Question: In my android application, when the user logs in, I need to check my realtime database to determine if the users ID exists within this database. Once the users ID has been located, i then need to retrieve the parent node of this ID in order to determine if the user logging in is a customer or employee. I'm having some difficulties coding this, as i'm relatively new to using firebase.
Here is my code so far:
'''
final String user_id = Objects.requireNonNull(firebaseAuth.getCurrentUser()).getUid();
DatabaseReference rootRef = FirebaseDatabase.getInstance().getReference();
ValueEventListener eventListener = new ValueEventListener()
{
@Override
public void onDataChange(DataSnapshot dataSnapshot)
{
for(DataSnapshot ds : dataSnapshot.getChildren())
{
if(ds.child(user_id).exists())
{
//check if employee or customer?
String cust_or_emp = ds.child(user_id).getKey();
Log.d("test1",String.valueOf(ds.child(user_id).getKey()));
if (cust_or_emp.equals("Customers"))
{
name= Objects.requireNonNull(ds.child(user_id).child("User_Information").child("firstName").getValue()).toString();
Log.e("first name is ", "firstname :" + name);
toNextActivity = new Intent(getActivity(), MainActivity.class);
toNextActivity.putExtra("name",name);
Log.e("2first name is ", "firstname :" + name);
progressBarLayout2.setVisibility(View.GONE);
Objects.requireNonNull(getActivity()).getWindow().clearFlags(WindowManager.LayoutParams.FLAG_NOT_TOUCHABLE);
Objects.requireNonNull(getActivity()).startActivity(toNextActivity);
getActivity().finish();
} else if (cust_or_emp.equals("Employee")) {
//code for if the key is employee
}
}
}
}
@Override
public void onCancelled(@NonNull DatabaseError databaseError)
{
Log.d("error", databaseError.getMessage()); //Don't ignore errors!
}
};
rootRef.addListenerForSingleValueEvent(eventListener);
'''

Currently when I run my application, nothing appears to happen.
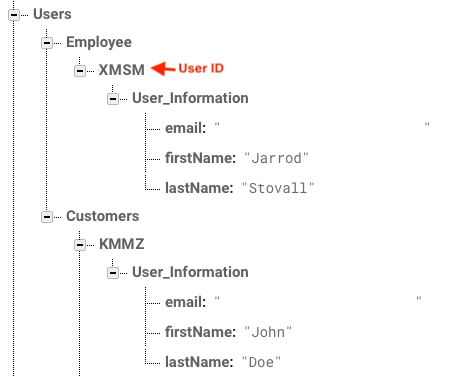
Answer: You're attaching a value listener to the root of your database. Then in your 'onDataChange' you loop over the child node, which means that your 'ds' snapshot is for the 'Users' node, while you seem to think it's for the 'Employee' and 'Customers' node.
The fix should be to listen to the 'Users' node instead:
'''
rootRef.child("Users").addListenerForSingleValueEvent(eventListener);
'''
---
Your current approach is highly inefficient, as (even when you fix the above) you're loading the entire 'Users' node to check if a specific user exists in there. As you add more users to the app, this means you're loading more and more data, without using it.
A better approach is to check whether the specific user exists under each specific node:
'''
rootRef.child("Users/Employee").child(user_id).addListenerForSingleValueEvent(new new ValueEventListener() {
@Override
public void onDataChange(DataSnapshot dataSnapshot) {
if (dataSnapshot.exists()) {
... handle the Employee
}
else {
rootRef.child("Users/Customer").child(user_id).addListenerForSingleValueEvent(new new ValueEventListener() {
@Override
public void onDataChange(DataSnapshot dataSnapshot) {
if (dataSnapshot.exists()) {
... handle the Customer
}
}
@Override
public void onCancelled(DatabaseError databaseError) {
throw databaseError.toException();
}
}
}
}
@Override
public void onCancelled(DatabaseError databaseError) {
throw databaseError.toException();
}
}
'''